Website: bh-photo
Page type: address-validator
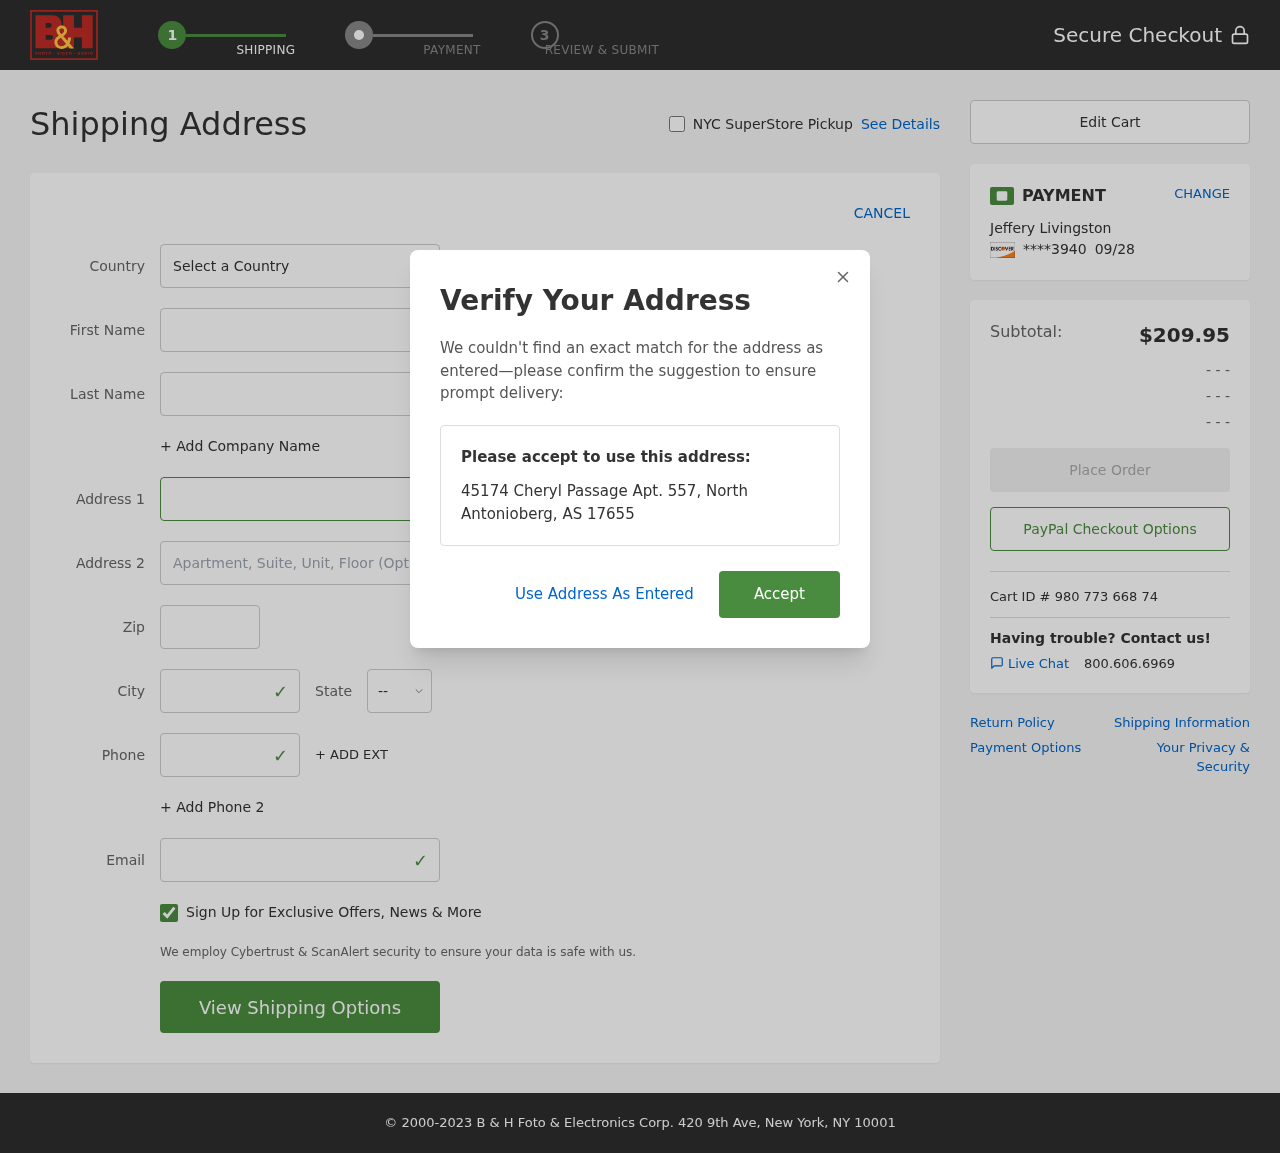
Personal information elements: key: PII_CARD_EXPIRY
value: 09/28
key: PII_CARD_LAST4
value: ****3940
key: PII_CITY
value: North Antonioberg
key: PII_COUNTRY
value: United States
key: PII_EMAIL
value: jlivingston@hotmail.com
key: PII_FIRSTNAME
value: Jeffery
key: PII_FULLNAME
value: Jeffery Livingston
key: PII_LASTNAME
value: Livingston
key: PII_PHONE
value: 8768495387
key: PII_POSTCODE
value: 17655
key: PII_STATE_ABBR
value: AS
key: PII_STREET
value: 45174 Cheryl Passage Apt. 557
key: PII_STREET2
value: Suite 907
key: PII_CITY_STATE_ZIP
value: North Antonioberg, AS 17655
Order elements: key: ORDER_SUBTOTAL
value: $209.95
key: ORDER_ID
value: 980 773 668 74